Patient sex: F
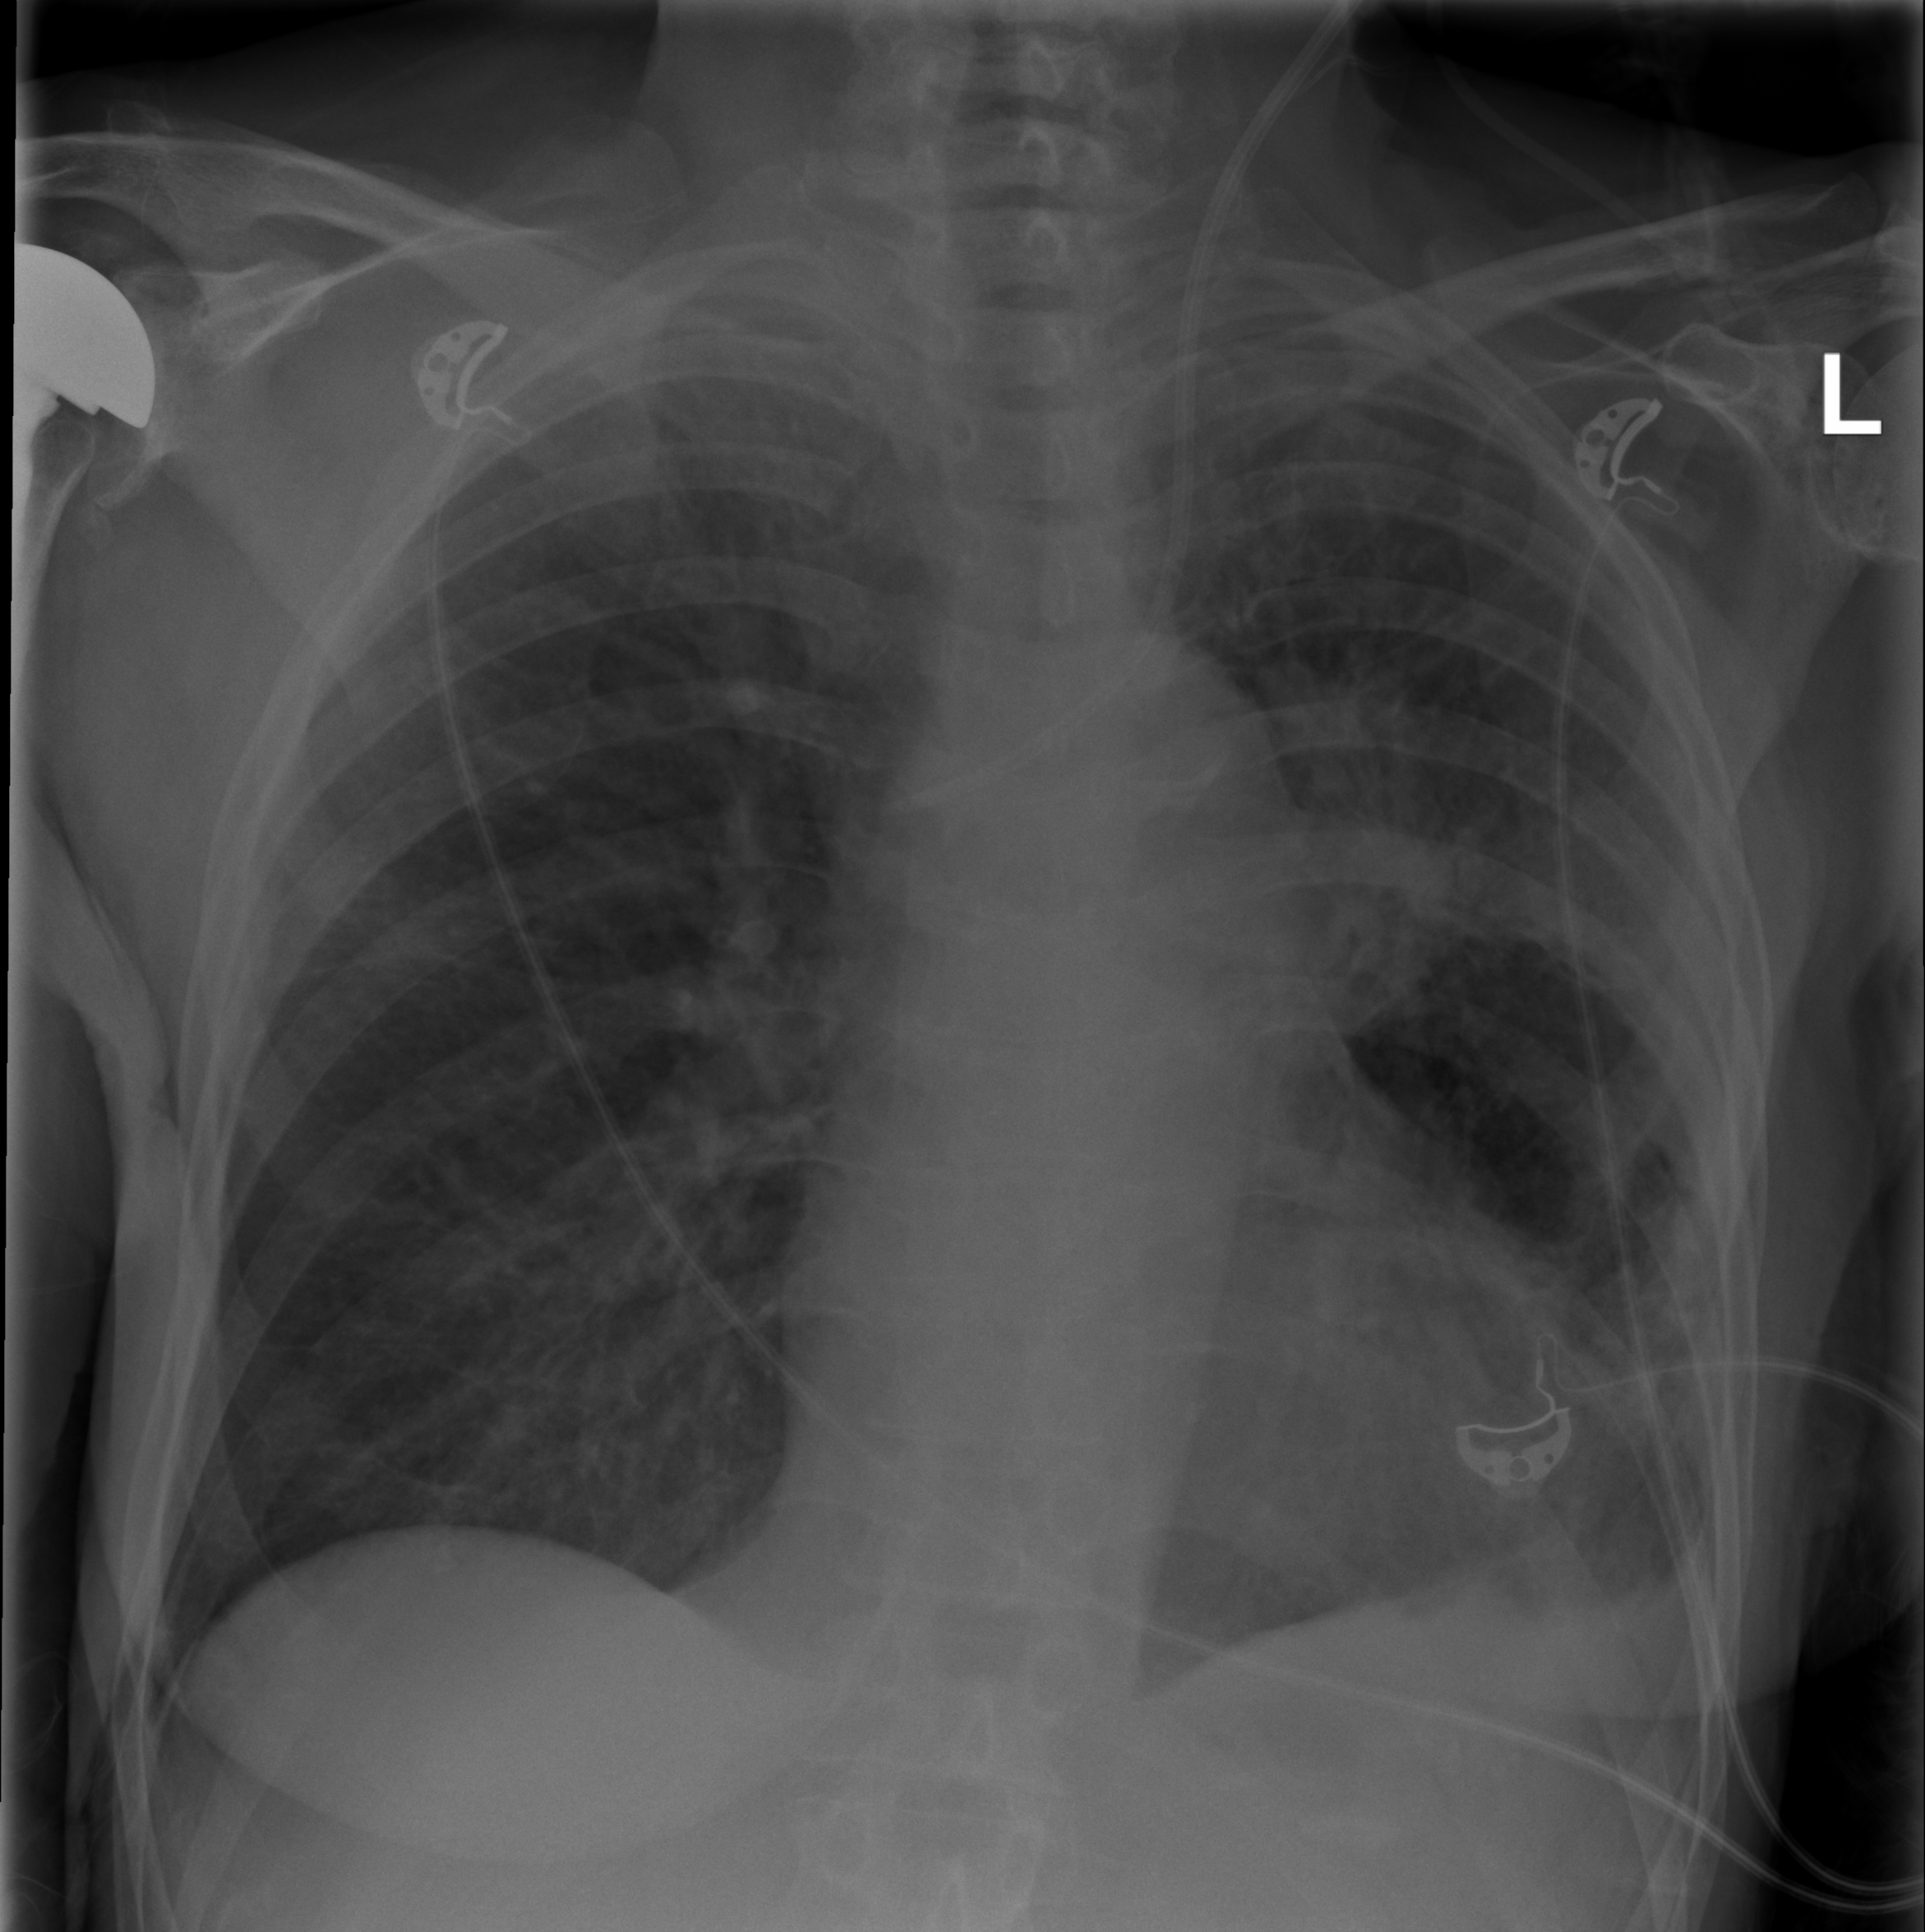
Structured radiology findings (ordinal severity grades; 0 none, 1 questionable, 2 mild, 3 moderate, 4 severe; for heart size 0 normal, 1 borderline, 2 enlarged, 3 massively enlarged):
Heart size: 0
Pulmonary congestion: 2
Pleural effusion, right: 0
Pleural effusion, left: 2
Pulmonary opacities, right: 0
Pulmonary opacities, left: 2
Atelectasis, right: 2
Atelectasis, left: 2